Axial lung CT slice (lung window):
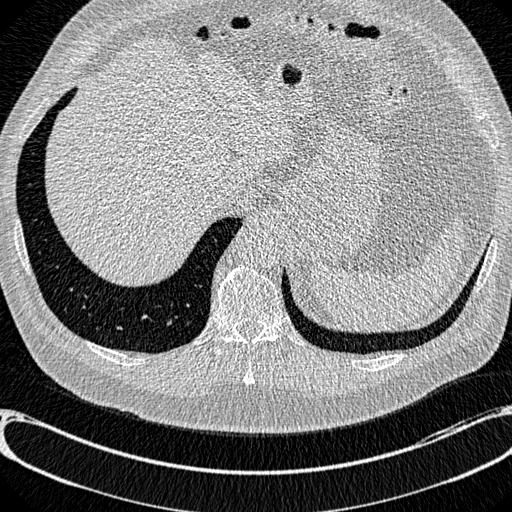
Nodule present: no